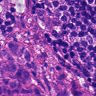
Metastatic tissue present: yes